Aerial crown-view tile of a tropical tree (Barro Colorado Island, Panama), acquired 20240813:
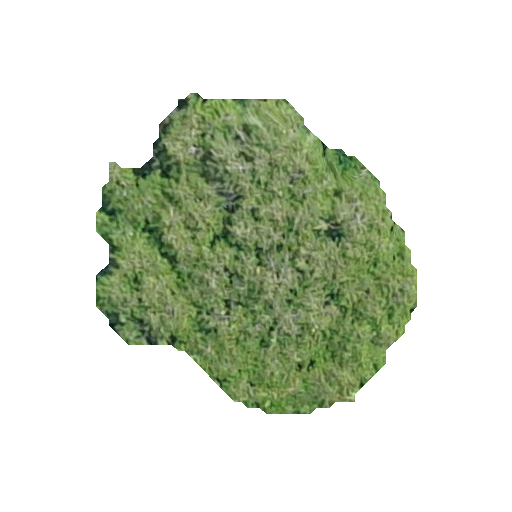
Species: Quararibea asterolepis
GBIF accepted scientific name: Quararibea asterolepis
Crown area: 110.464 m²